Question: I am experiencing performance problems when using some subviews on my 'UITableViewCells'. After I keep scrolling it eventually starts getting very slow.
First step I am doing is creating a common 'UIView' for every cell, essentially this is creating a white cell with a rounded effect on the cell with a shadow. The performance for this seems to be normal so I don't think it's the culprit.

Here is the code I am using to do this:
'''
- (UITableViewCell *)tableView:(UITableView *)tableView cellForRowAtIndexPath:(NSIndexPath *)indexPath
{
static NSString *NewsCellIdentifer = @"NewsCellIdentifier";
NewsItem *item = [self.newsArray objectAtIndex:indexPath.row];
UITableViewCell *cell = [tableView dequeueReusableCellWithIdentifier:NewsCellIdentifer];
if (cell == nil)
{
cell = [[UITableViewCell alloc] initWithStyle:UITableViewCellStyleDefault reuseIdentifier:NewsCellIdentifer];
cell.contentView.backgroundColor = [UIColor clearColor];
UIView *whiteRoundedCornerView = [[UIView alloc] initWithFrame:CGRectMake(10,10,300,100)];
whiteRoundedCornerView.backgroundColor = [UIColor whiteColor];
whiteRoundedCornerView.layer.masksToBounds = NO;
whiteRoundedCornerView.layer.cornerRadius = 3.0;
whiteRoundedCornerView.layer.shadowOffset = CGSizeMake(-1, 1);
whiteRoundedCornerView.layer.shadowOpacity = 0.5;
[cell.contentView addSubview:whiteRoundedCornerView];
[cell.contentView sendSubviewToBack:whiteRoundedCornerView];
cell.layer.shouldRasterize = YES;
cell.layer.rasterizationScale = [UIScreen mainScreen].scale;
cell.layer.opaque = YES;
cell.opaque = YES;
}
[cell.contentView addSubview:[self NewsItemThumbnailView:item]];
return cell;
}
'''
Here is the method that returns the thumbnail view of the graphic and text:
'''
- (UIView *) NewsItemThumbnailView:(NewsItem *)item
{
UIView *thumbNailMainView = [[UIView alloc] initWithFrame:CGRectMake(10, 10, 50, 70)];
UIImageView *thumbNail = [[UIImageView alloc] initWithImage:[UIImage imageNamed:item.ThumbNailFileName]];
thumbNail.frame = CGRectMake(10,10, 45, 45);
UILabel *date = [[UILabel alloc] init];
date.frame = CGRectMake(10, 53, 45, 12);
date.text = item.ShortDateString;
date.textAlignment = NSTextAlignmentCenter;
date.textColor = [BVColors WebDarkGrey];
CGFloat fontSize = 10.0;
date.font = [BVFont Museo:&fontSize];
date.opaque = YES;
thumbNail.opaque = YES;
thumbNailMainView.opaque = YES;
[thumbNailMainView addSubview:thumbNail];
[thumbNailMainView addSubview:date];
return thumbNailMainView;
}
'''
The performance problem seems to be when I add the thumbnail view to the cell because when I comment that line out, I don't seem to have it. The thumbnail information is dynamic and will change with each cell. I would appreciate any advice on how I should do this without degrading the performance.
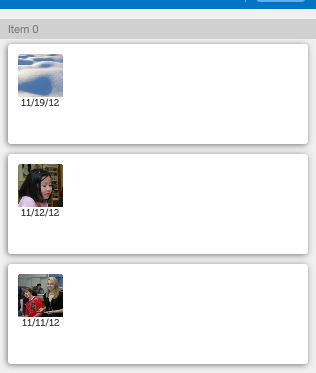
Answer: I ended up leveraging a solution found on this stackoverflow post:
<URL>
Essentially when the cell is first initialized I am setting the view as mentioned by Nishant; however once the cell is reused I am extracting out the items I need to change, such as an UIImageView and then a UILabel. Since these are pointers I can modify just what I need when I need to and the performance is fast again. Here is a abbreviated version of what I did.
'''
- (UITableViewCell *)tableView:(UITableView *)tableView cellForRowAtIndexPath:(NSIndexPath *)indexPath
{
static NSString *NewsCellIdentifer = @"NewsCellIdentifier";
NewsItem *item = [self.newsArray objectAtIndex:indexPath.row];
UITableViewCell *cell = [tableView dequeueReusableCellWithIdentifier:NewsCellIdentifer];
UIView *thumbNailMainView = [[UIView alloc] initWithFrame:CGRectMake(10, 10, 50, 70)];
UIImageView *thumbNail;
UIView *textMainView = [[UIView alloc] initWithFrame:CGRectMake(20,20,80,80)];
UILabel *headerLabel = [[UILabel alloc] initWithFrame:CGRectMake(52,-5, 70, 20)];
UILabel *teaserLabel = [[UILabel alloc] initWithFrame:CGRectMake(50,20, 210, 40)];
UIView *newsItemCornerMainView = [[UIView alloc] initWithFrame:CGRectMake(255.7, 55.2, 55, 55)];
UIImageView *cornerIconView;
// If the cell doesn't existing go ahead and make it fresh.
if (cell == nil)
{
cell = [[UITableViewCell alloc] initWithStyle:UITableViewCellStyleDefault reuseIdentifier:NewsCellIdentifer];
// Configure all the various subviews
..... //Sample below
// Make the title view
headerLabel.text = item.Title;
CGFloat textfontSize = 16.0f;
headerLabel.font = [BVFont Museo:&textfontSize];
headerLabel.textColor = [BVColors WebBlue];
headerLabel.textAlignment = NSTextAlignmentLeft;
headerLabel.numberOfLines = 0;
headerLabel.tag = 50;
// Make the Teaser view
teaserLabel.text = item.Teaser;
teaserLabel.numberOfLines = 0;
CGFloat tfontSize = 13.0f;
teaserLabel.textAlignment = NSTextAlignmentLeft;
teaserLabel.textColor = [BVColors WebDarkGrey];
teaserLabel.font = [BVFont HelveticaNeue:&tfontSize];
[teaserLabel sizeToFit];
teaserLabel.tag = 51;
[textMainView addSubview:headerLabel];
[textMainView sendSubviewToBack:headerLabel];
[textMainView addSubview:teaserLabel];
[cell.contentView addSubview:textMainView];
....
}
thumbNail = (UIImageView *) [cell viewWithTag:47];
[thumbNail setImage:[UIImage imageNamed:item.ThumbNailFileName]];
headerLabel = (UILabel *) [cell viewWithTag:50];
headerLabel.text = item.Title;
teaserLabel = (UILabel *) [cell viewWithTag:51];
teaserLabel.text = item.Teaser;
cornerIconView = (UIImageView *) [cell viewWithTag:48];
[cornerIconView setImage:[UIImage imageNamed:item.CornerIconFileName]];
return cell;
}
'''